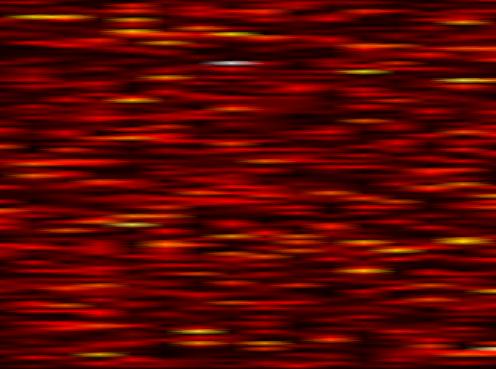
Label: FBMC